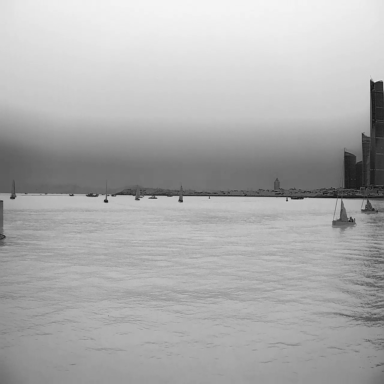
There is a container_ship in the infrared image.